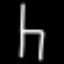
Label: chair